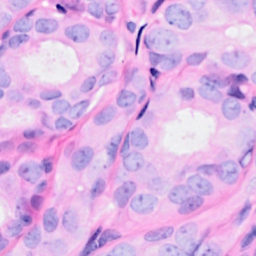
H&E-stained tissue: Breast